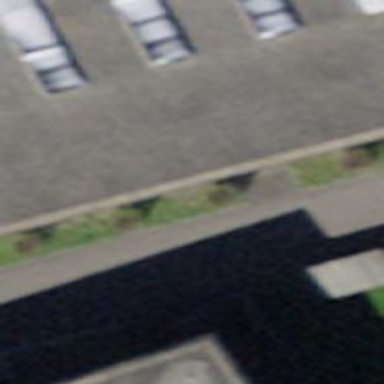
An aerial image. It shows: Bicycle parking area with wall loops.